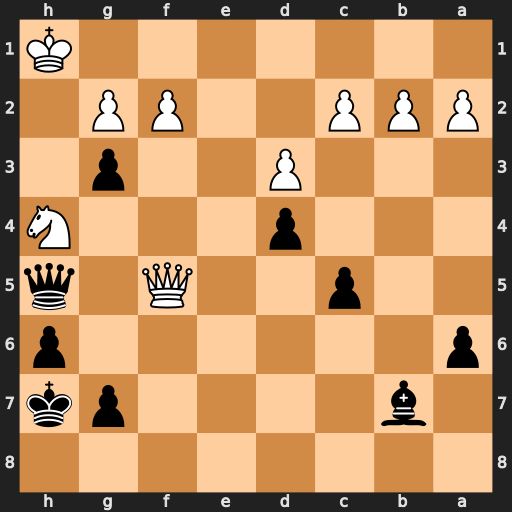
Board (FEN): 8/1b4pk/p6p/2p2Q1q/3p3N/3P2p1/PPP2PP1/7K
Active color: b
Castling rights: -
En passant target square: -
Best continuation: Qxf5 Nxf5 gxf2